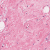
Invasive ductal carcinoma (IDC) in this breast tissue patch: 0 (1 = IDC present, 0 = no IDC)